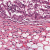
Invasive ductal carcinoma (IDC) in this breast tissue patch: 1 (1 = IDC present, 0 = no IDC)